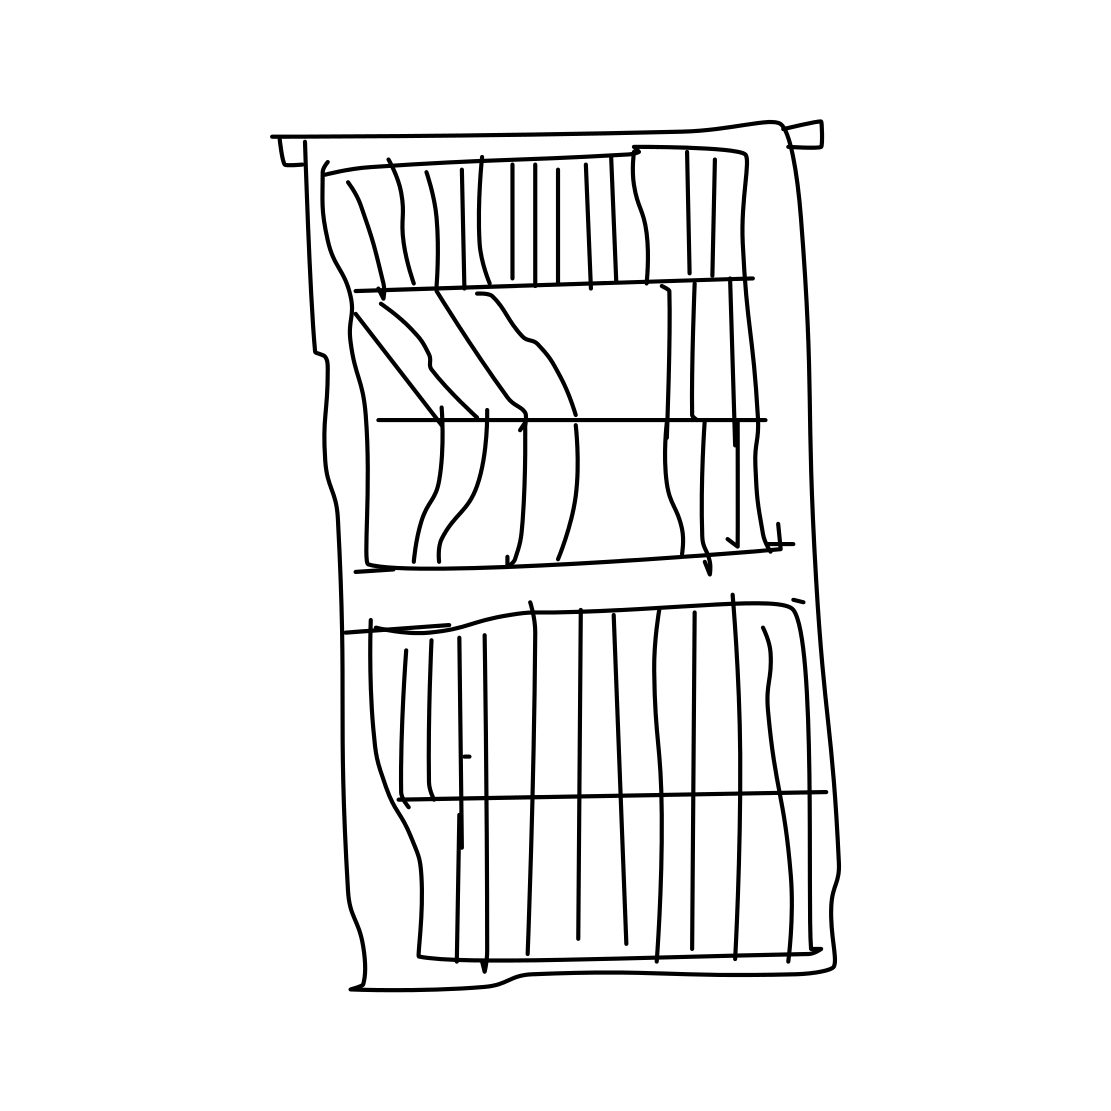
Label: bookshelf